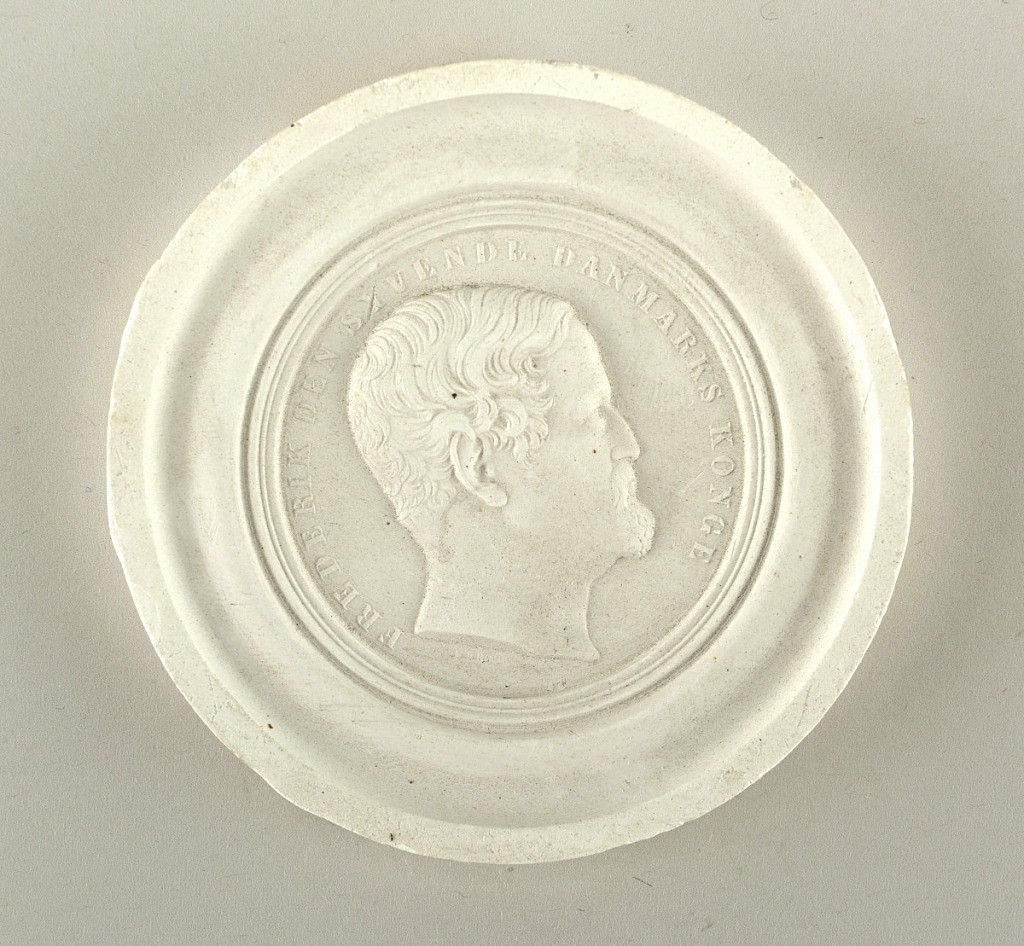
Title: Medallion
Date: mid-19th century
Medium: plaster
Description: profile of man w/ a beard